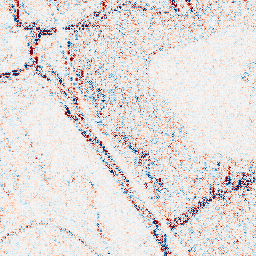
Category: wavelet
Decomposition family: wavelet_reverse_biorthogonal
Decomposition parameters: wavelet: rbio4.4
level: 1
Upsampling method: sinc_hamming
Upsampling parameters: scale: 2
kernel_size: 16
Upsampling scale: 2